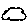
Label: cloud